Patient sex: M
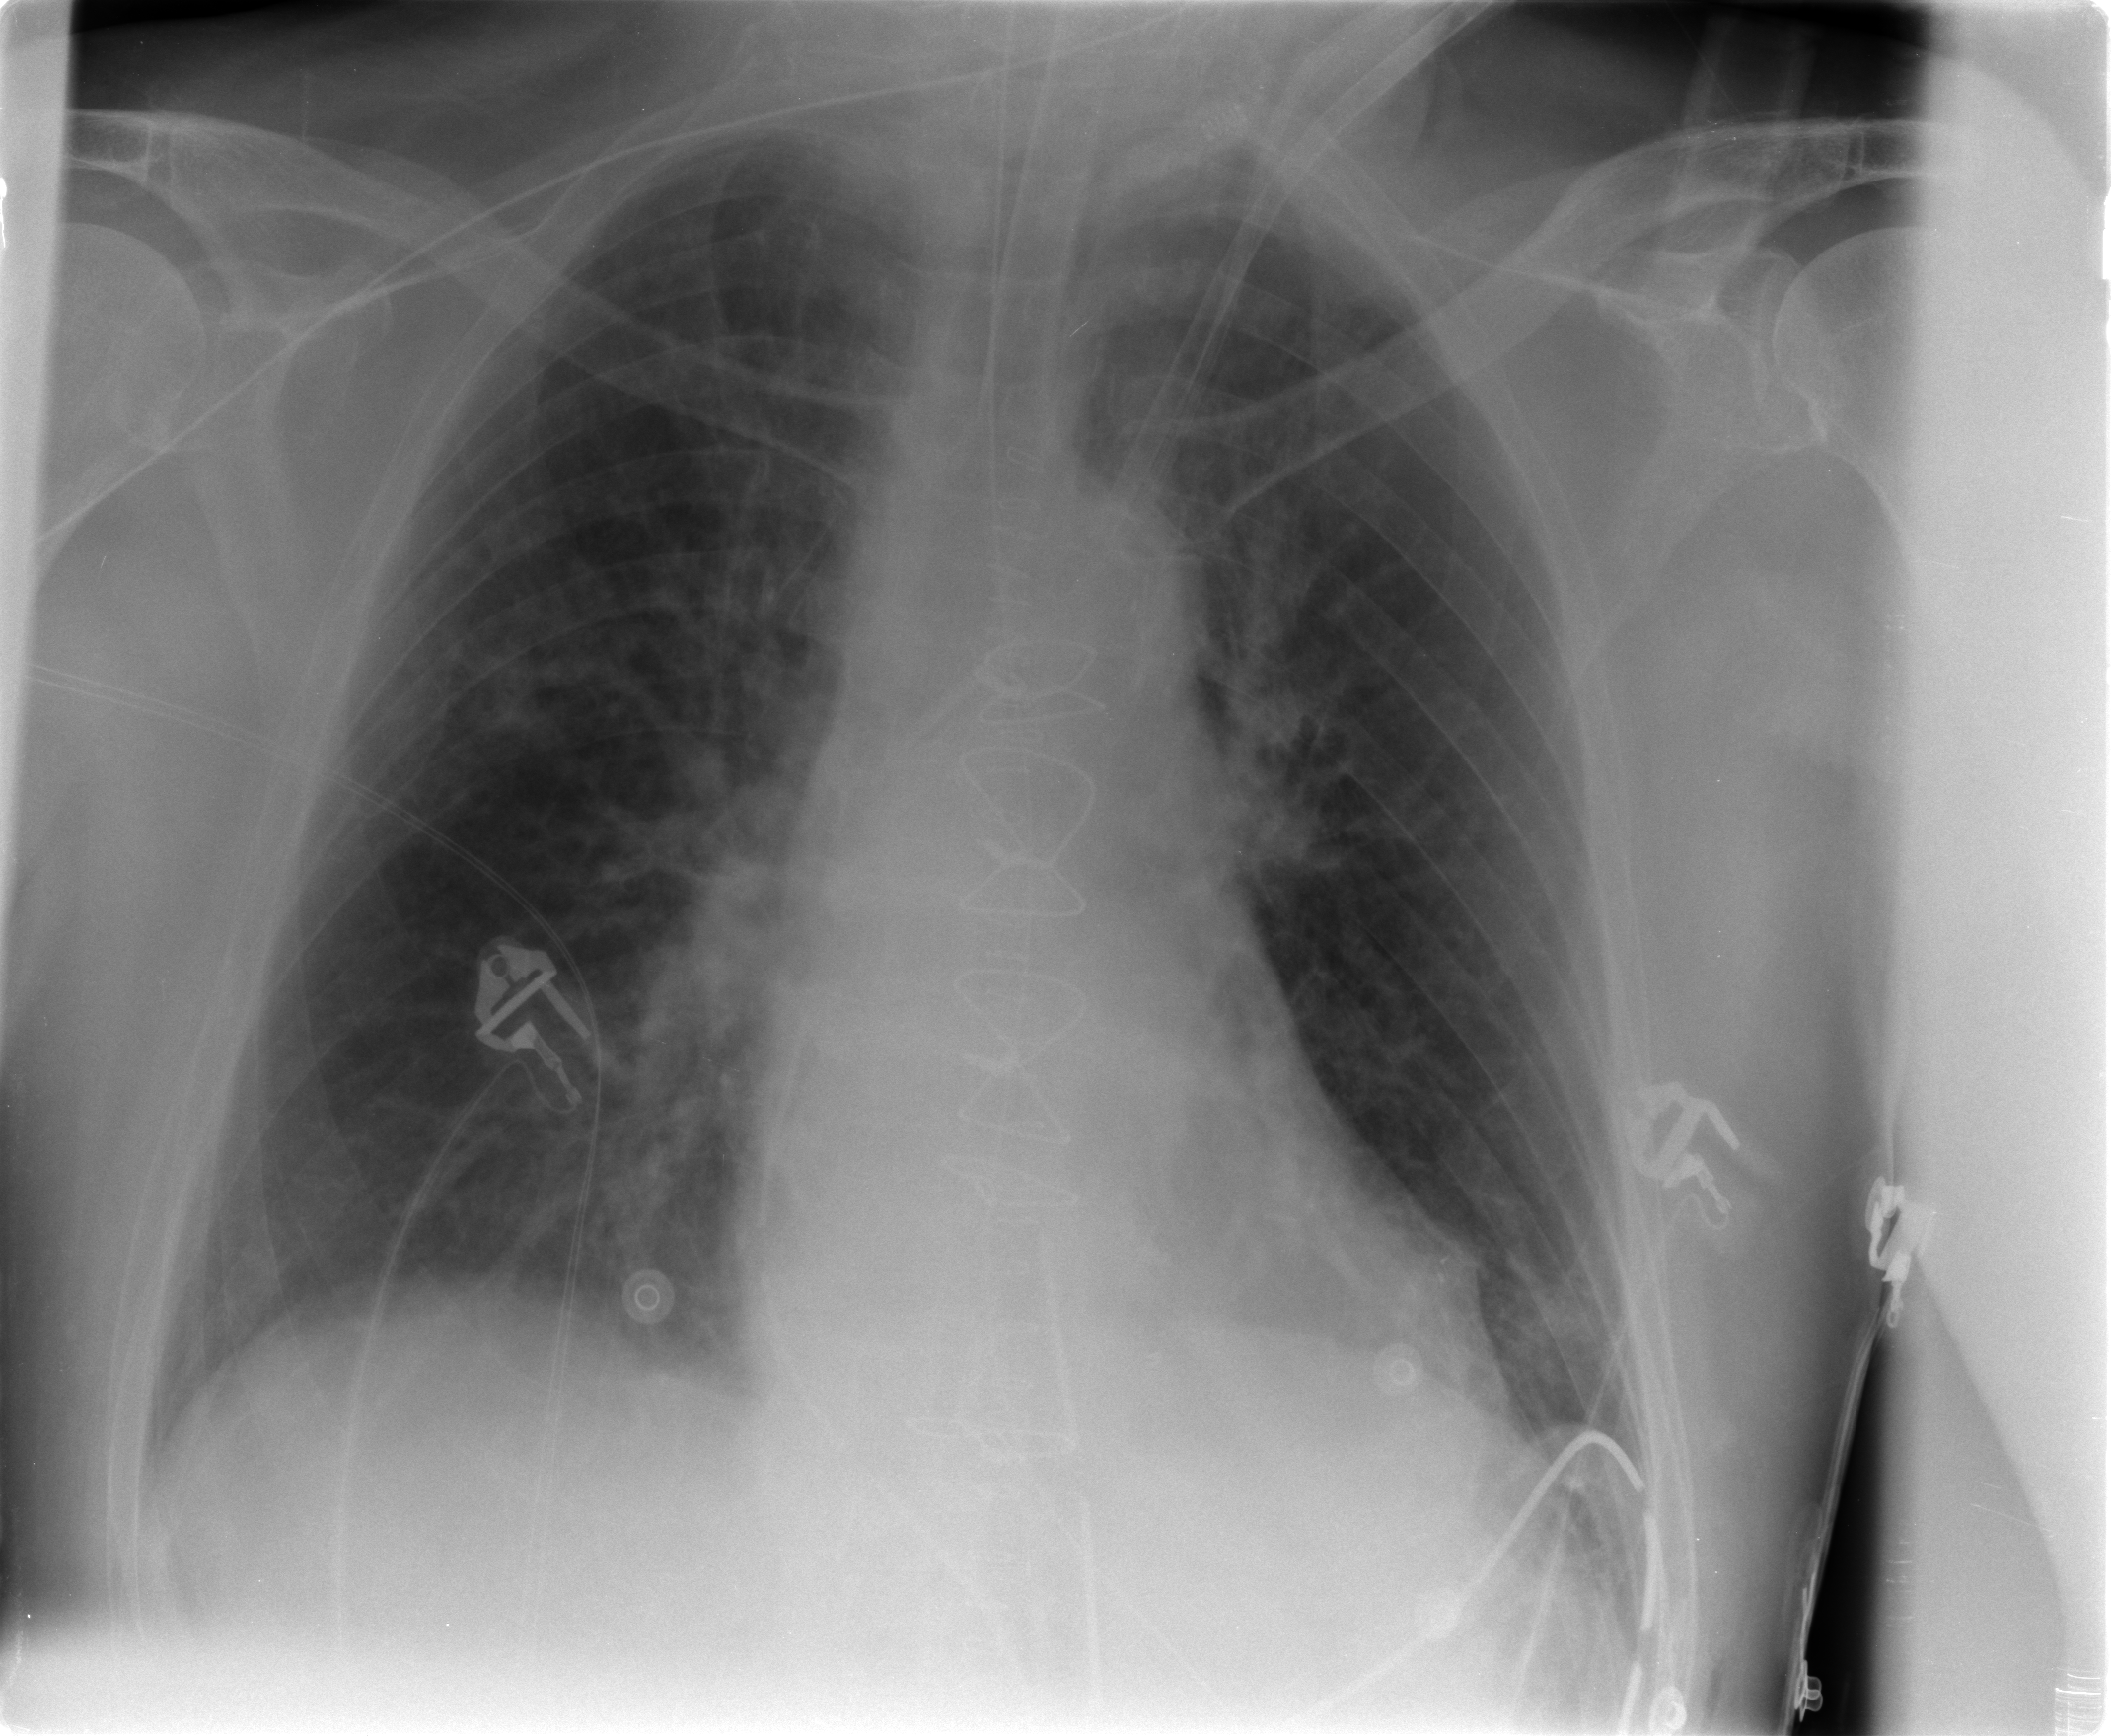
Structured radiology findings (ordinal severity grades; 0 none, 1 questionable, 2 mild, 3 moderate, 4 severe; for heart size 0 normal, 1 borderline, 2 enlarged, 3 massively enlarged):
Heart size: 0
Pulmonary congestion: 2
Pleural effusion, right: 0
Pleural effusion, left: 0
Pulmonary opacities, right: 0
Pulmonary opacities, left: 0
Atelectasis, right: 2
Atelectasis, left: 2